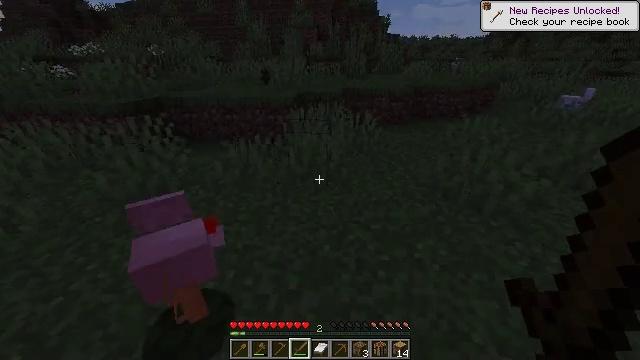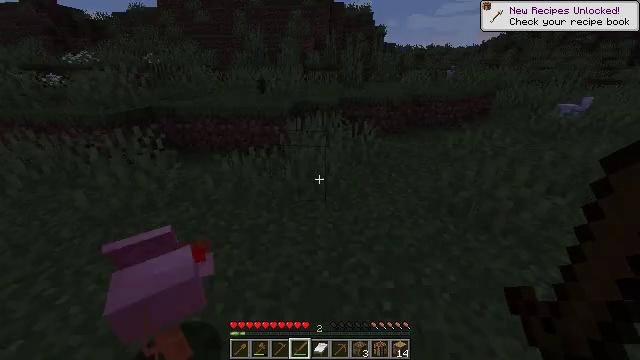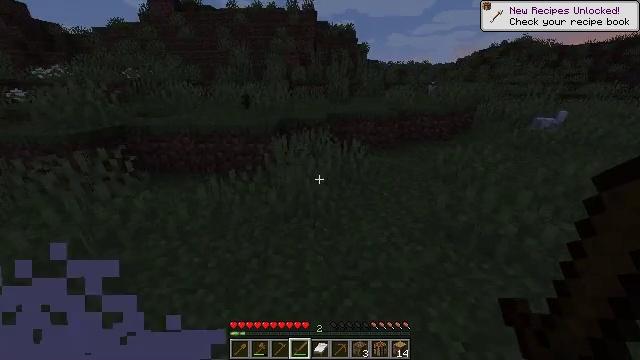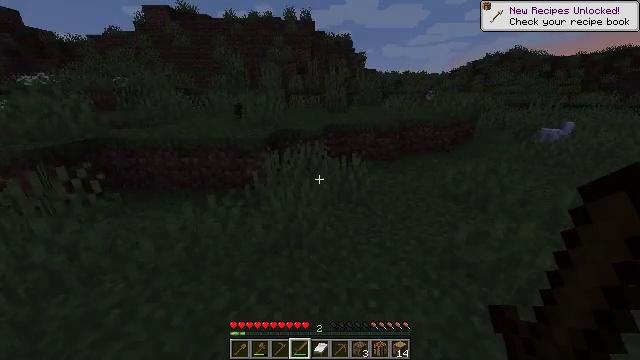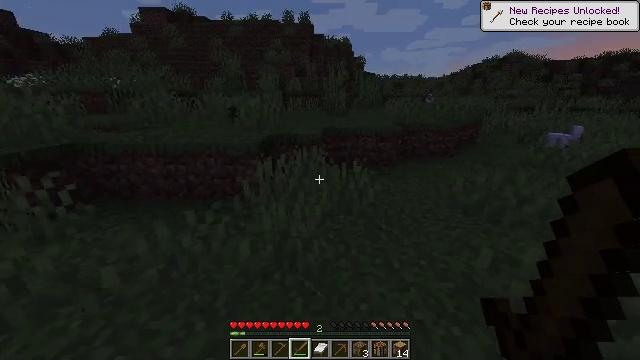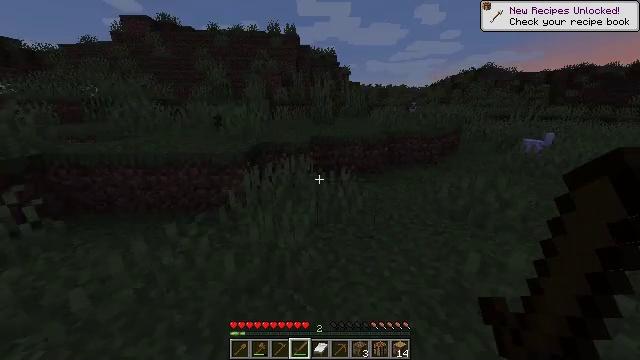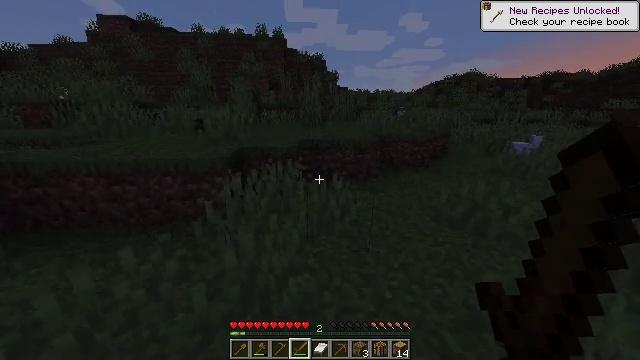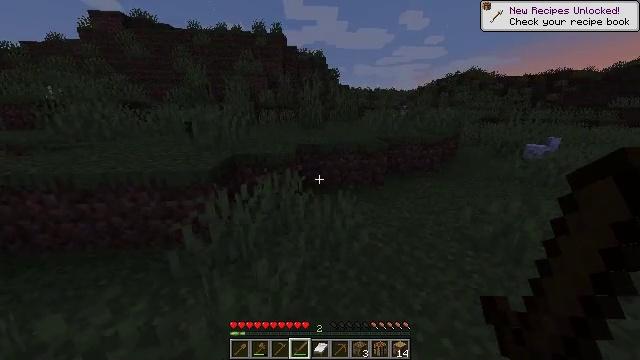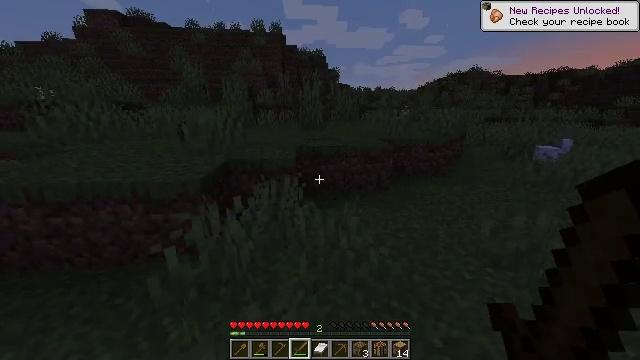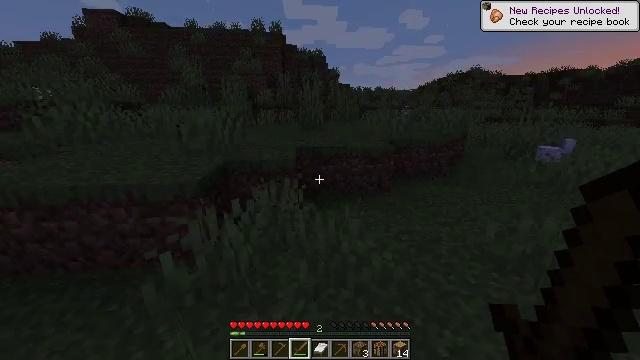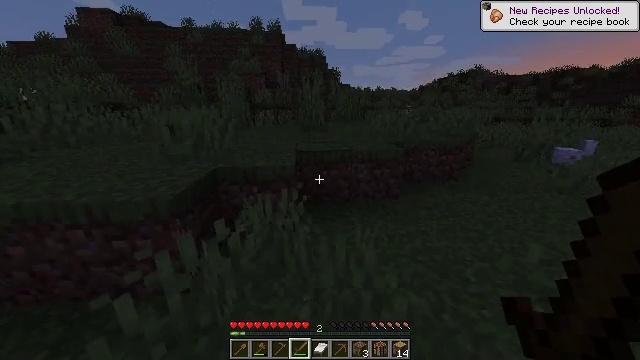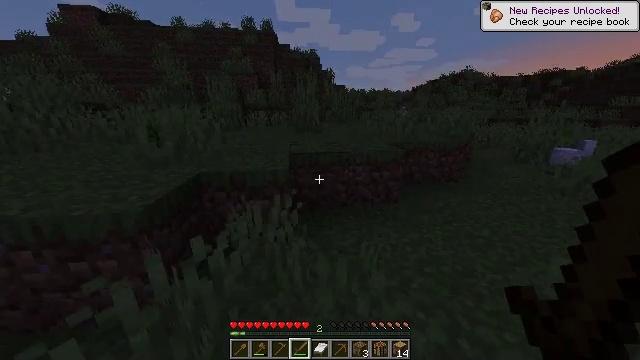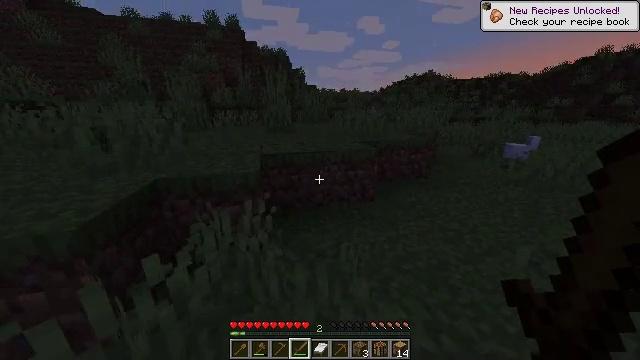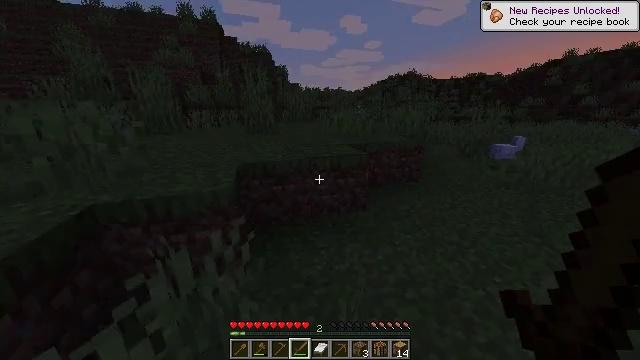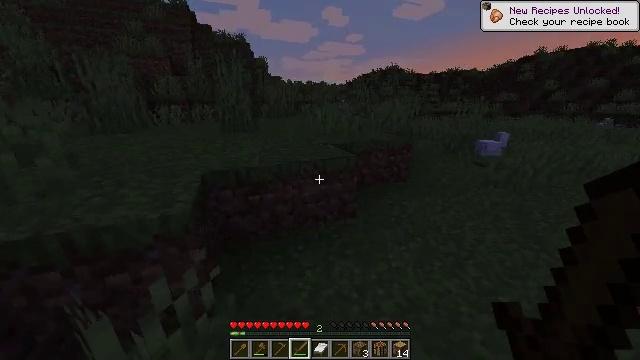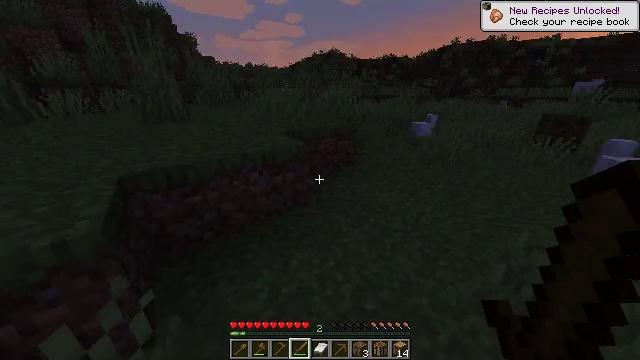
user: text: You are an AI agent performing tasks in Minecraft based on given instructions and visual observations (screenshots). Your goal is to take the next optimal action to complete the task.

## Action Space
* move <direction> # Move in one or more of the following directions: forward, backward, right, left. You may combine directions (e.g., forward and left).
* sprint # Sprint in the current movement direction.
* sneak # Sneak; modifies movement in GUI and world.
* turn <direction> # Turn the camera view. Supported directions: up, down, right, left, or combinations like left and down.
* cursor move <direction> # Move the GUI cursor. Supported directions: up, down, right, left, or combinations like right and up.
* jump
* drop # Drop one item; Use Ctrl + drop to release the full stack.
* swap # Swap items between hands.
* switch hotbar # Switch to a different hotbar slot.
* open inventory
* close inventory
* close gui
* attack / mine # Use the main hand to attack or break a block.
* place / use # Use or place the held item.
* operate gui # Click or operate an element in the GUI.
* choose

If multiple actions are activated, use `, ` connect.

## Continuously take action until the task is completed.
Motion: motion action
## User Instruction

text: Hunt a chicken.
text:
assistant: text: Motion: move forward, sprint, turn up
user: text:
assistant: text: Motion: move forward, sprint, turn right and up
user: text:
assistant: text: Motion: move forward, sprint, turn up
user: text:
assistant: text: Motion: move forward, sprint
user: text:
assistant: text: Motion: move forward, sprint, turn right and up
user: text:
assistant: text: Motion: move forward, sprint, turn right
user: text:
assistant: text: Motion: move forward, sprint
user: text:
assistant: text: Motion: move forward, sprint
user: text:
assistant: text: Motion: move forward, sprint
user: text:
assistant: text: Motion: move forward, sprint
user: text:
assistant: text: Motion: move forward, sprint, turn right
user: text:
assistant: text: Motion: move forward, sprint, turn right
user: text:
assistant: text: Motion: move forward, sprint, turn right
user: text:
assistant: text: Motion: move forward, sprint, turn right and down
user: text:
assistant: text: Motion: move forward, sprint, turn right and down
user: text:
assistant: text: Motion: move forward, sprint, turn right
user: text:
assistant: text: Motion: move forward, sprint, turn right
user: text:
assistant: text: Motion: move forward, sprint, turn right and up
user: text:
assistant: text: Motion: move forward, sprint, turn right
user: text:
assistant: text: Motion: move forward, sprint, turn right
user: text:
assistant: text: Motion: move forward, sprint, turn right
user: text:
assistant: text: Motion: move forward, sprint, turn right
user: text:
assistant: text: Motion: move forward, sprint
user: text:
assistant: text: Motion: move forward, sprint, turn right
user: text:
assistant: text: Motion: move forward, sprint
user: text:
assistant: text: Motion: move forward, sprint
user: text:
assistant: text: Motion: move forward, sprint
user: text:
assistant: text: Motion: move forward, sprint
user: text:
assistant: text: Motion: move forward, sprint
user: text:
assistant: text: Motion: move forward, sprint